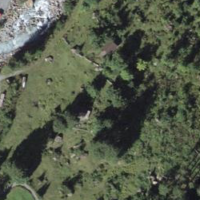
EUNIS habitat code: 23
Species observed at this site:
Erebia ligea